Question: In my application, I need to change the screen backlight for testing. I am atm using API 15 with the external jar Hardware09.jar which has a method called setScreenBacklight(int value).
However when I tried to use it I have an error message like this:
'''
01-01 00:48:24.570: E/AndroidRuntime(2171): java.lang.NoSuchMethodError: android.os.IHardwareService.setScreenBacklight
'''
I dont know what to do in that situation. Is there a way to use that external jar or are there any other ways to control backlight?
Thanks in advance.
This is the screenshot of java build path.

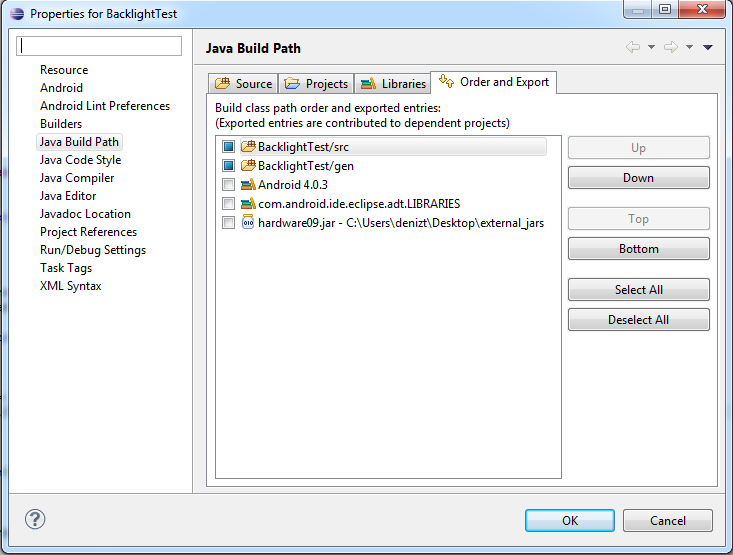
Answer: '''
float BackLightValue = (float)value/100; //value is the integer that test station pass to apk
WindowManager.LayoutParams layoutParams = getWindow().getAttributes();
layoutParams.screenBrightness = BackLightValue;
getWindow().setAttributes(layoutParams);
'''
Using that block of code, I manage to manipulate backlight. However I am currently thinking that way wont actually manipulate backlight rather screen brightness.